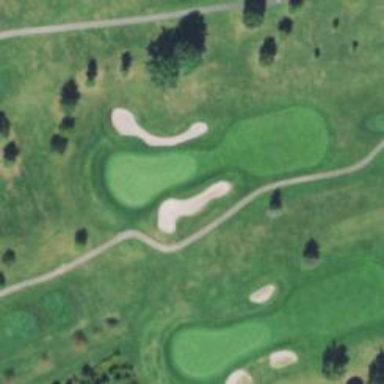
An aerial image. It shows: Golf hole.